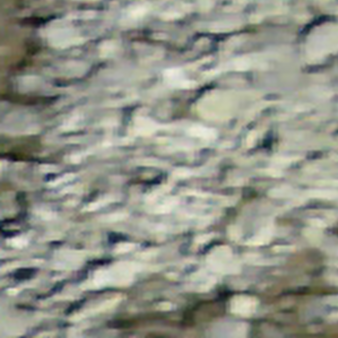
Label: other